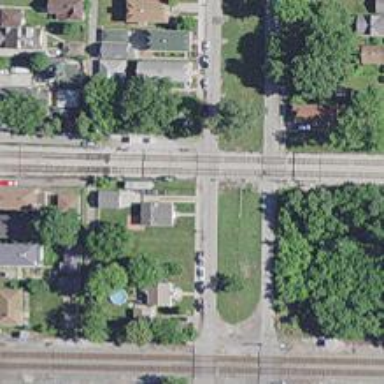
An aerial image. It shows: Railway crossing.